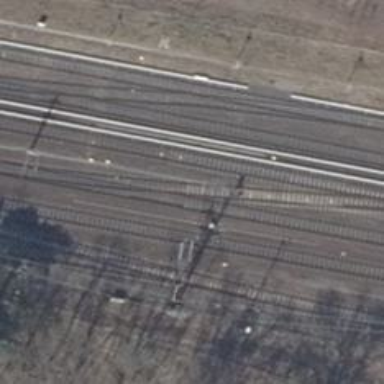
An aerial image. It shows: Railway yard in service.